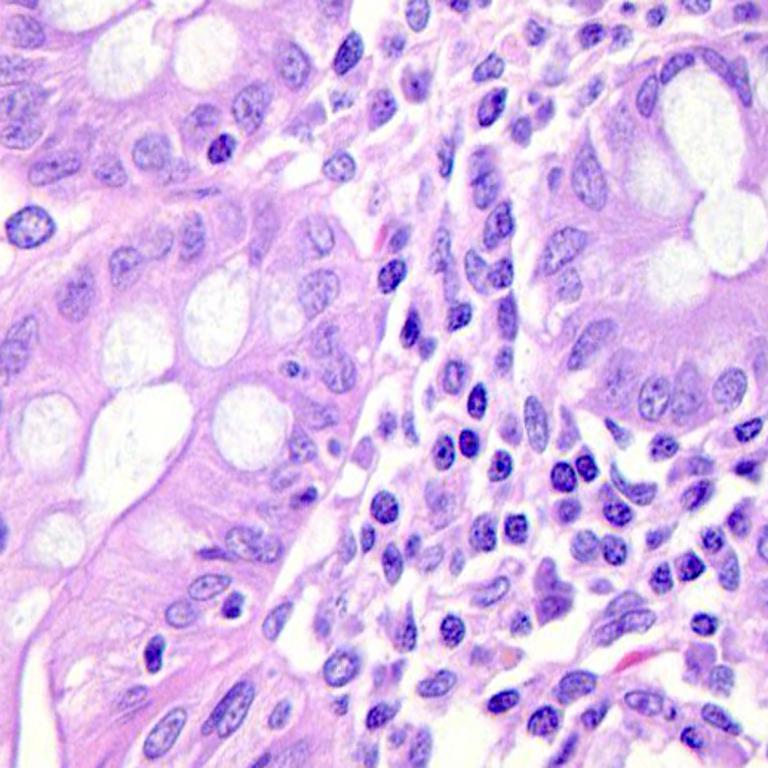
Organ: colon
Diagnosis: benign